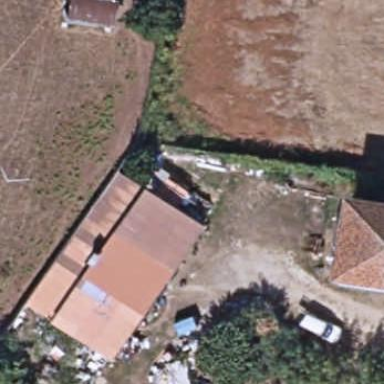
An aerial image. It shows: Shed.